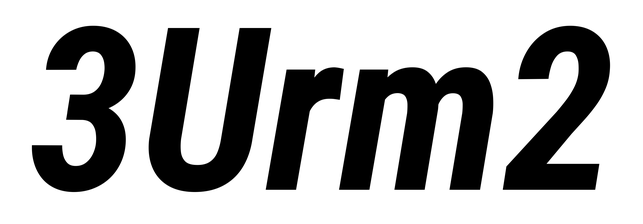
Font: Roboto-Italic_Condensed_Bold_Italic